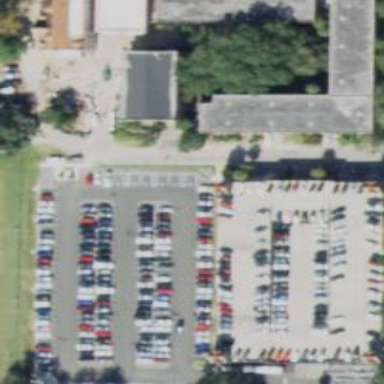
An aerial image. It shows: Parking space.